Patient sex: M
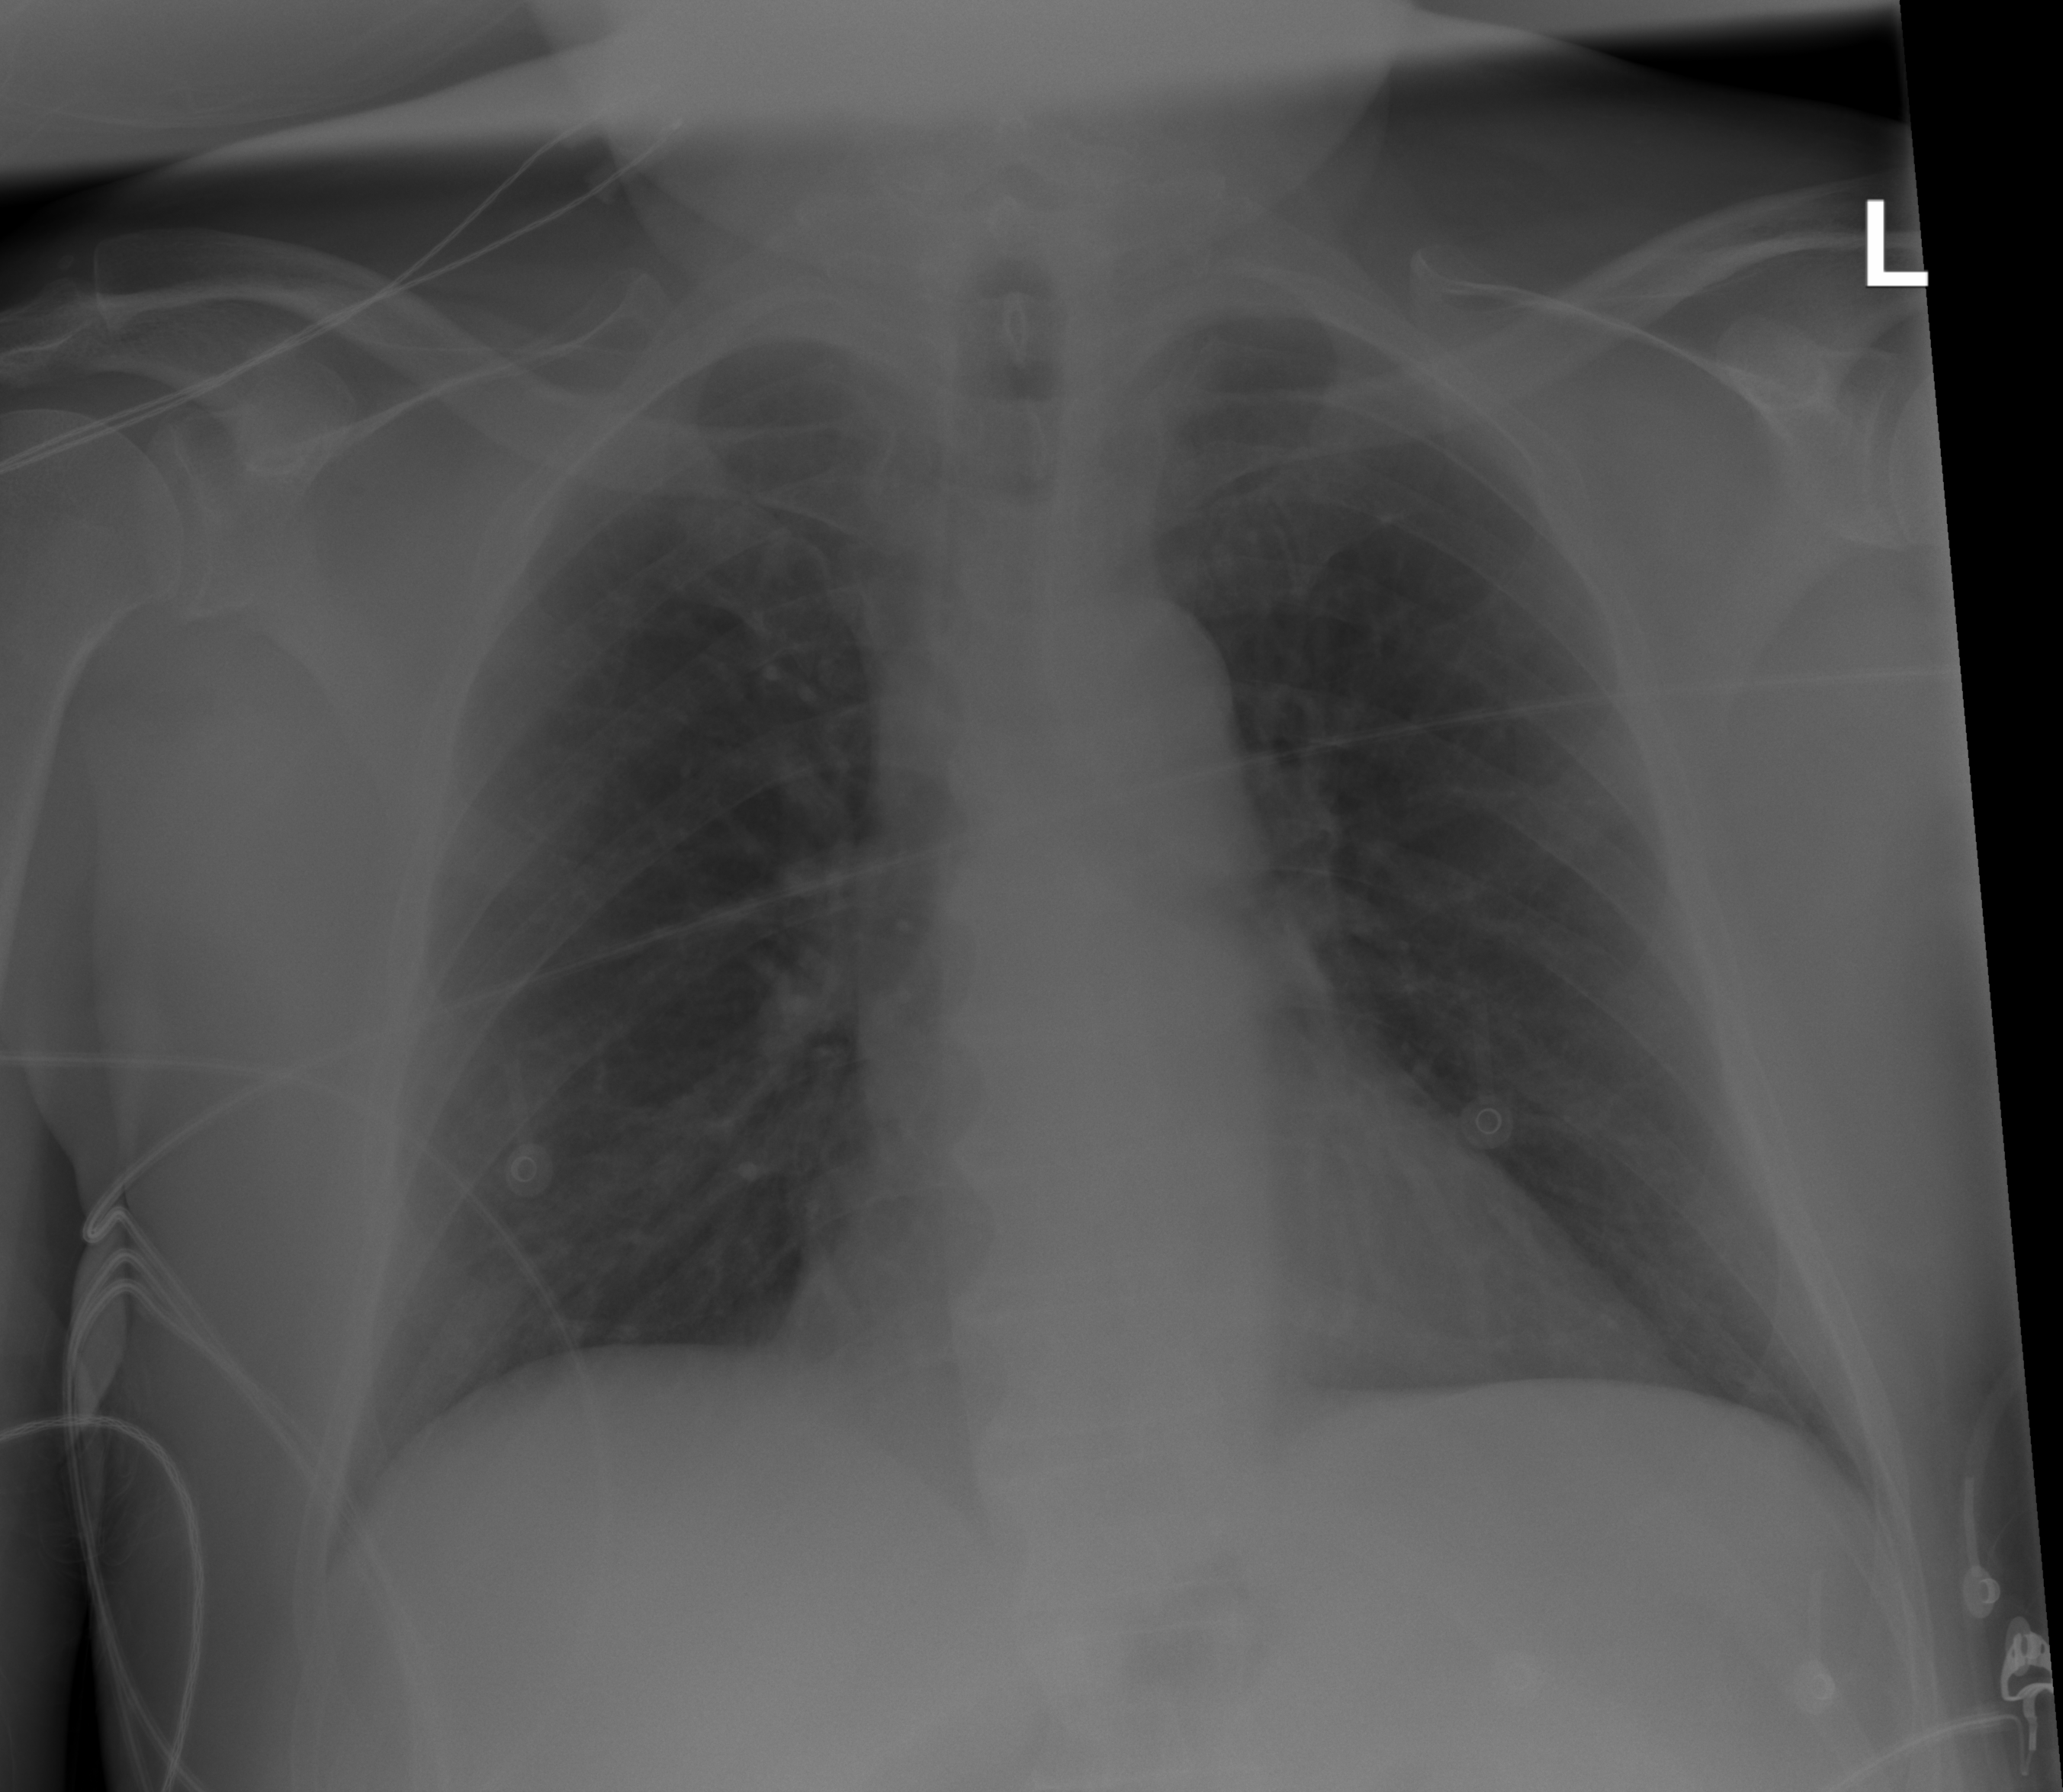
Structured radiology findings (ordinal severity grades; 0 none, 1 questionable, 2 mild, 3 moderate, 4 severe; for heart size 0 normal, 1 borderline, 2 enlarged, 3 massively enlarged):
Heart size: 1
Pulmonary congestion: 0
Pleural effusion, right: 0
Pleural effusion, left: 0
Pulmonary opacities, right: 0
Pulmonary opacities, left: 0
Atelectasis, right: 2
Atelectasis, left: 2